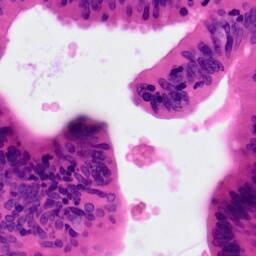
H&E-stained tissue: Colon